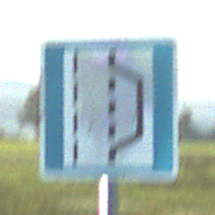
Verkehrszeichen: NothalteUndPannenbucht
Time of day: MorningAfternoon
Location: Outdoor (Nature)
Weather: Clear
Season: NotSpecified
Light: Natural